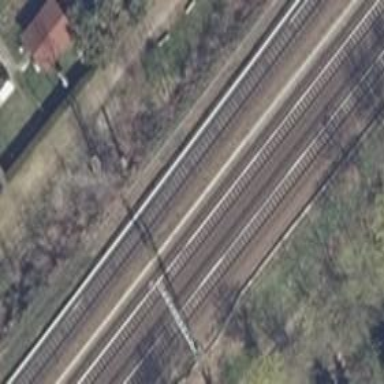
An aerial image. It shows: Light rail railway line with electrified rails.